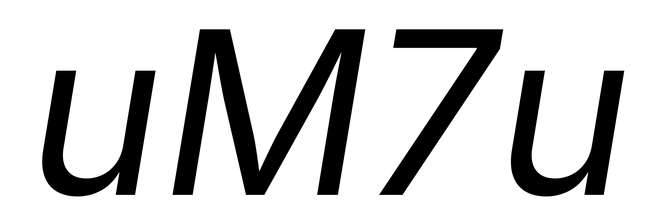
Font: Inter-Italic_Italic